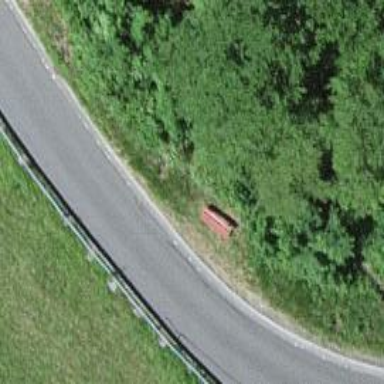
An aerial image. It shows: Bench.